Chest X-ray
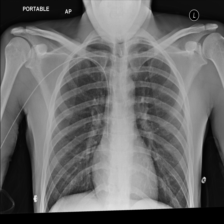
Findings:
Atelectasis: negative
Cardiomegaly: negative
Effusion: negative
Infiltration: positive
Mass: negative
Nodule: negative
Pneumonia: negative
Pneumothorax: negative
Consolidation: negative
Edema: negative
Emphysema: negative
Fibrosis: negative
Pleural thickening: negative
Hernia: negative